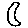
Label: moon